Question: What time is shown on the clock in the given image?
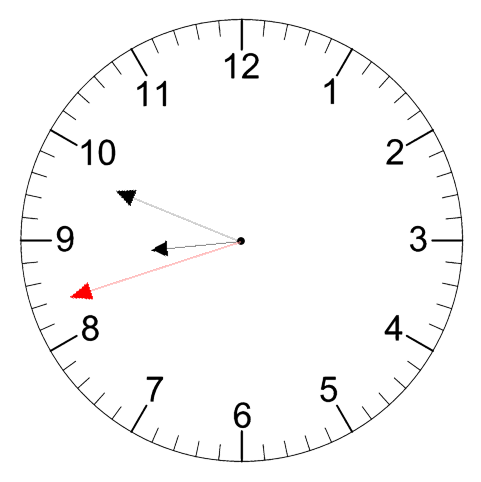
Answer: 08:48:42